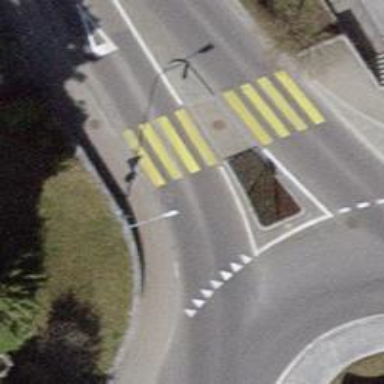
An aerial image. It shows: Marked asphalt footway with marked crossing. The crossing includes island.